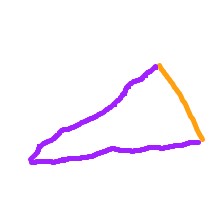
Shape: triangle